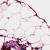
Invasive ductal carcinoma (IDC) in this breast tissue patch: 0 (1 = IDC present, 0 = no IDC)